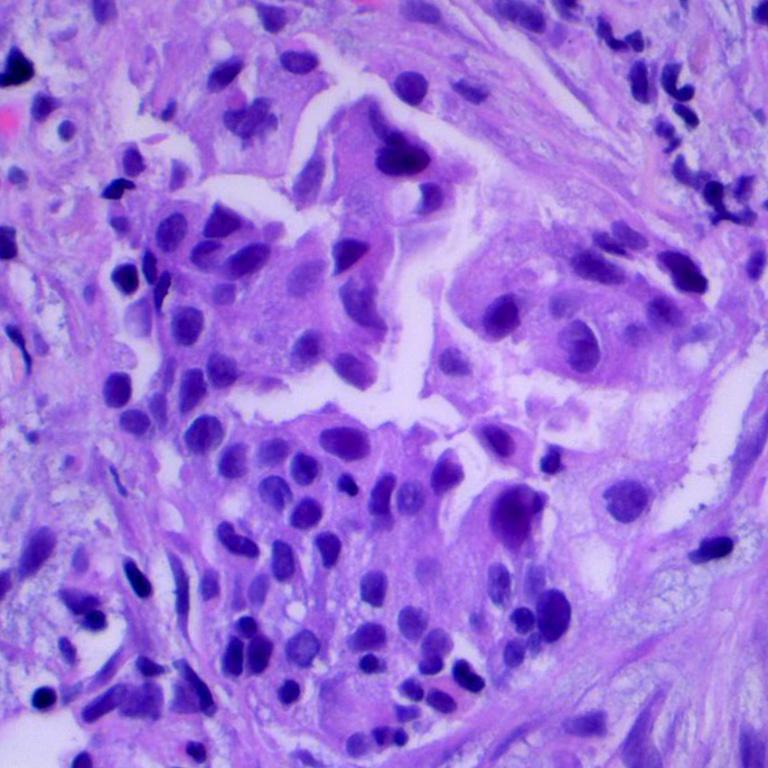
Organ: lung
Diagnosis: adenocarcinomas